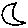
Label: moon